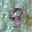
Label: 9